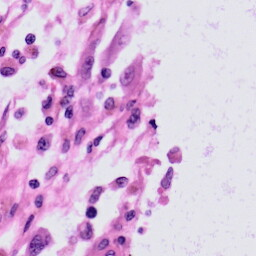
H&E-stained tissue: Skin